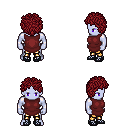
a pixel art fantasy rpg character, male body template, dark elf, purple skin, maroon tunic, gold greaves, brunette curly afro hairstyle, ghillies, four views (front, back, left, right), 2x2 character sprite sheet, small pixel art, hard edges, no anti-aliasing